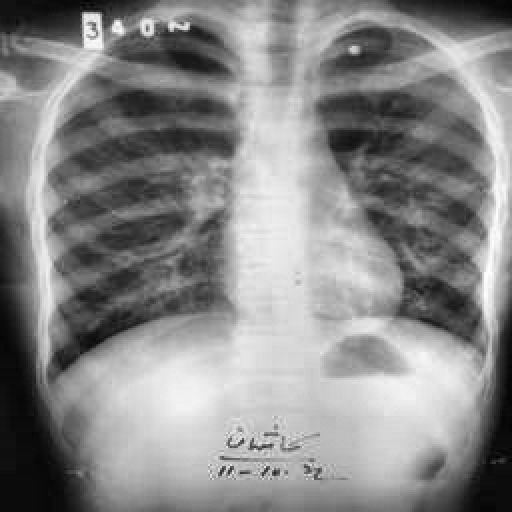
Finding: TUBERCULOSIS